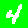
Digit: 4